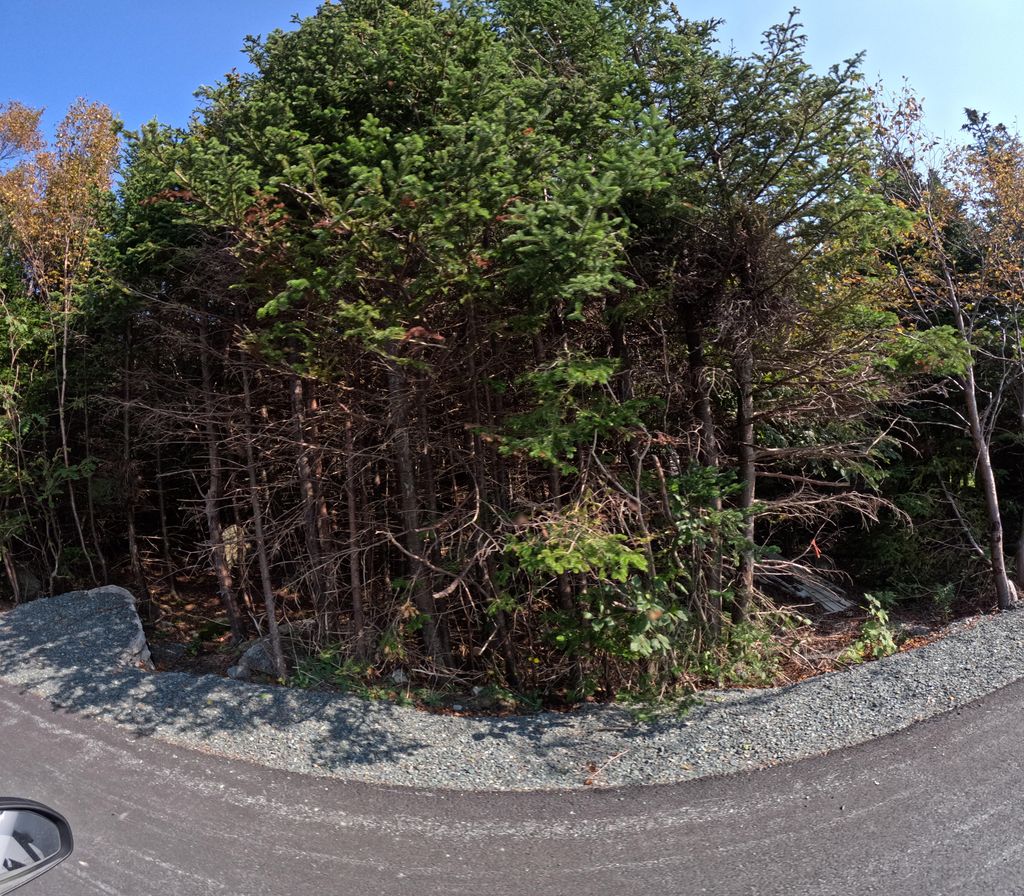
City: st_johns